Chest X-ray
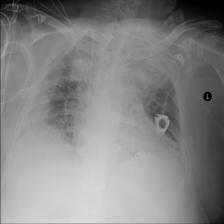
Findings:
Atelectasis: negative
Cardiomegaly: negative
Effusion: negative
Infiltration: negative
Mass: negative
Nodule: negative
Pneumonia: negative
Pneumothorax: negative
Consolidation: negative
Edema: negative
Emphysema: negative
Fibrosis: negative
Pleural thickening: negative
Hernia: negative